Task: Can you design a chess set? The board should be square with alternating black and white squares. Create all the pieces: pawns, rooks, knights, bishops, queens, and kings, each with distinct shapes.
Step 2276:
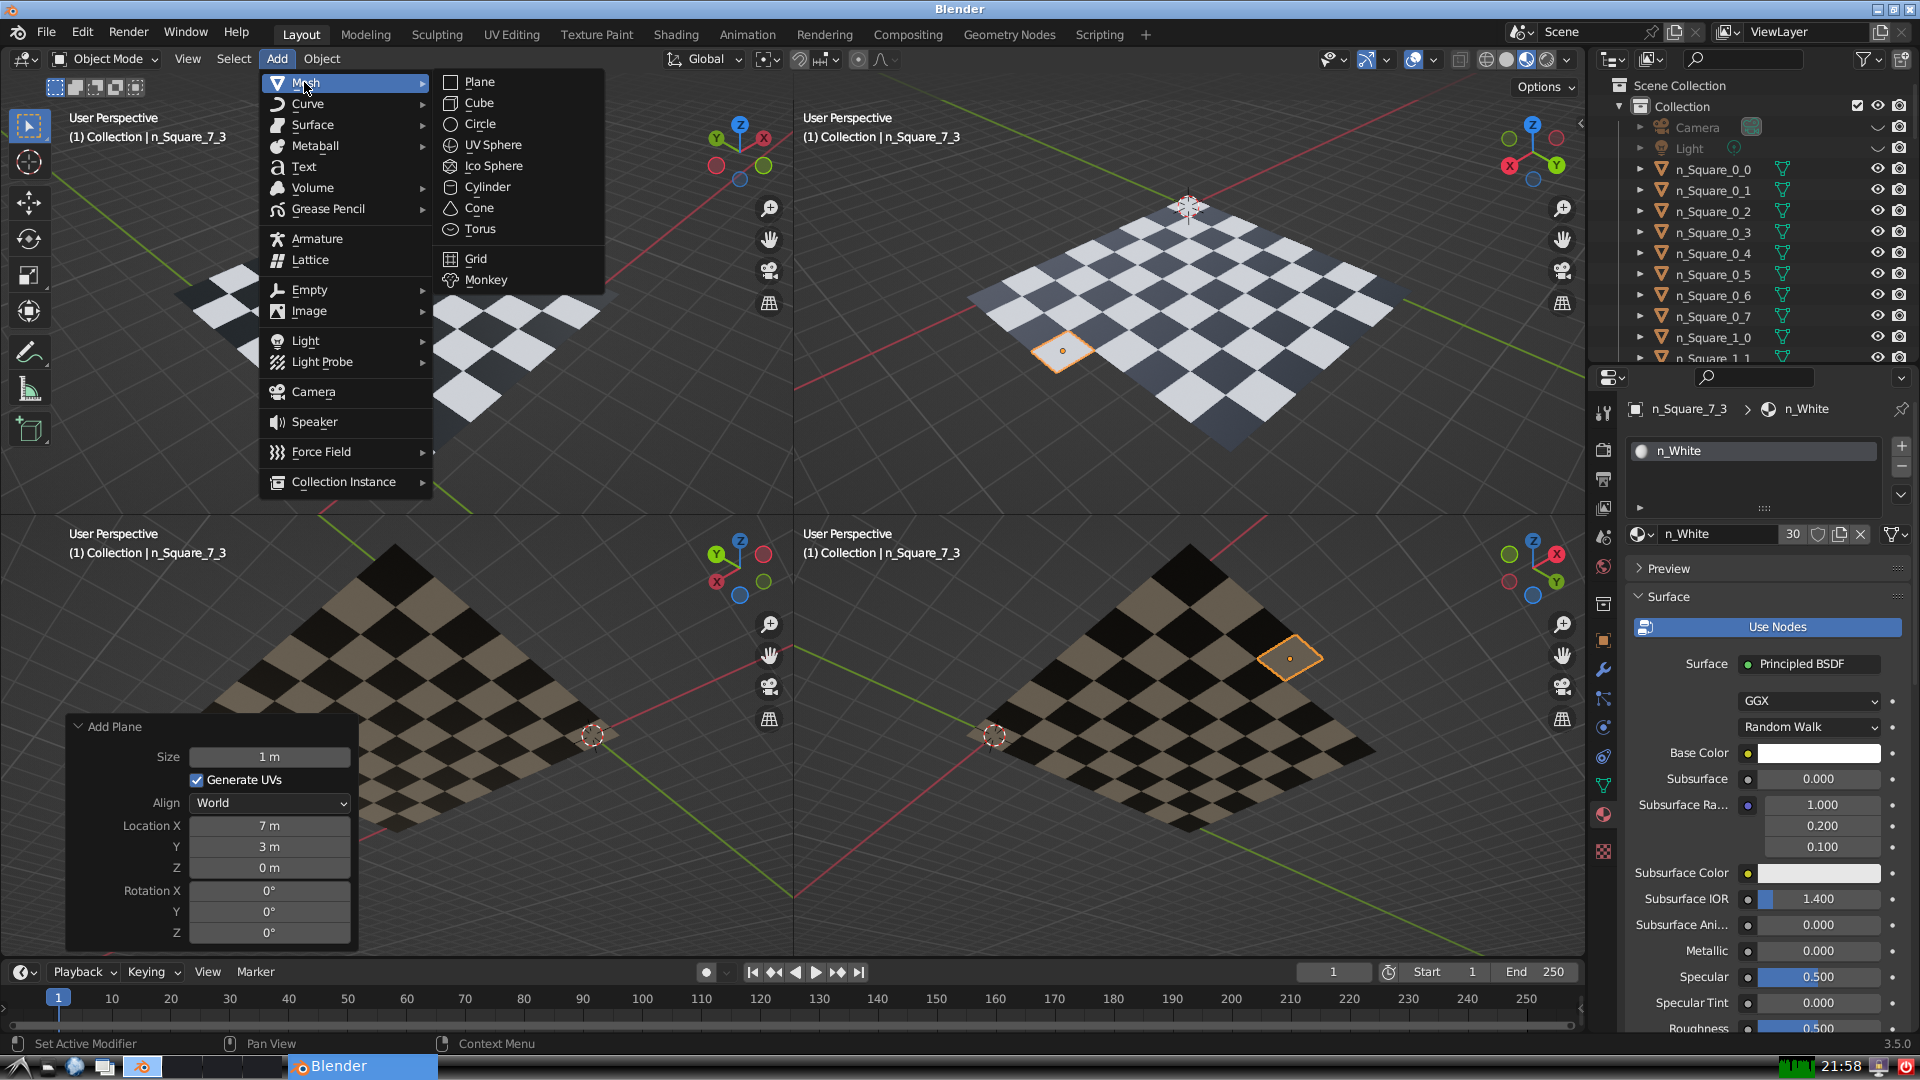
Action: {"mouse_move": [499, 79]}